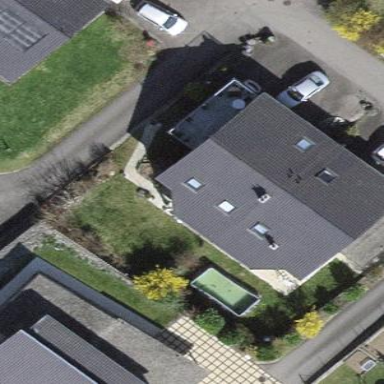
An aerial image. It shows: Semidetached house.